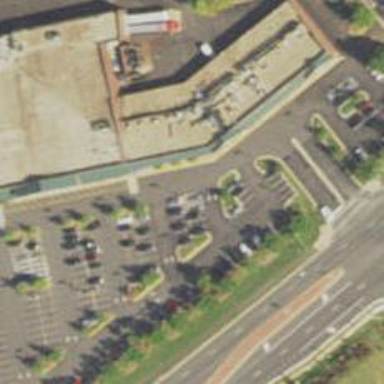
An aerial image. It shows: Parking space is available.